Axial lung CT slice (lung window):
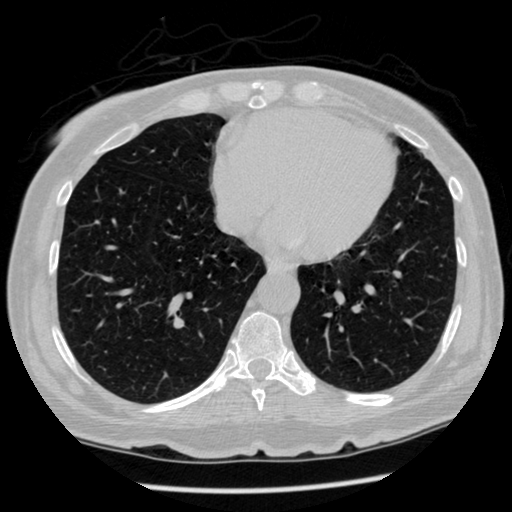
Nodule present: no